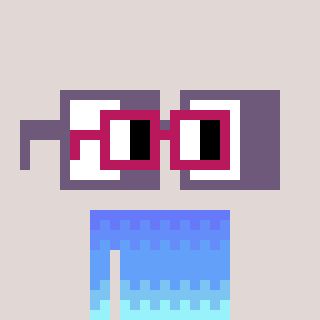
a pixel art character with square dark red glasses, a glasses-shaped head and a hotbrown-colored body on a warm background